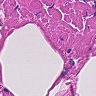
Metastatic tissue present: no